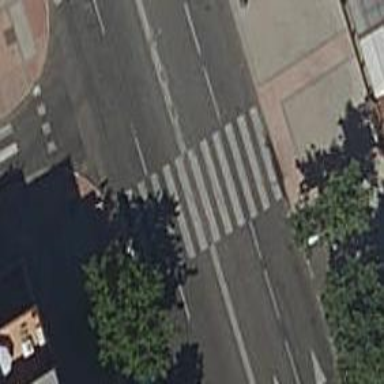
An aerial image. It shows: Zebra crossing on the road.